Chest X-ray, PA view. Patient: 41 years old, sex M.
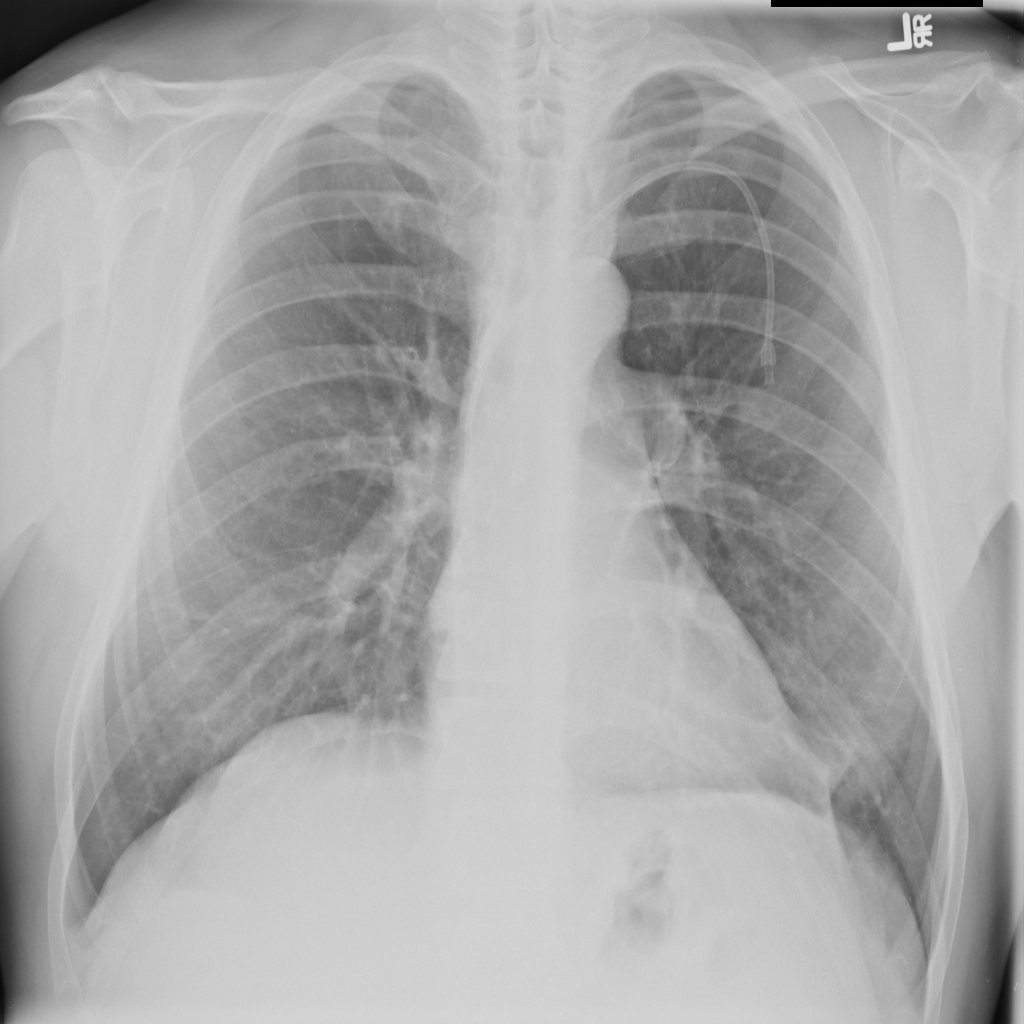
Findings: No Finding